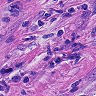
Metastatic tissue present: yes